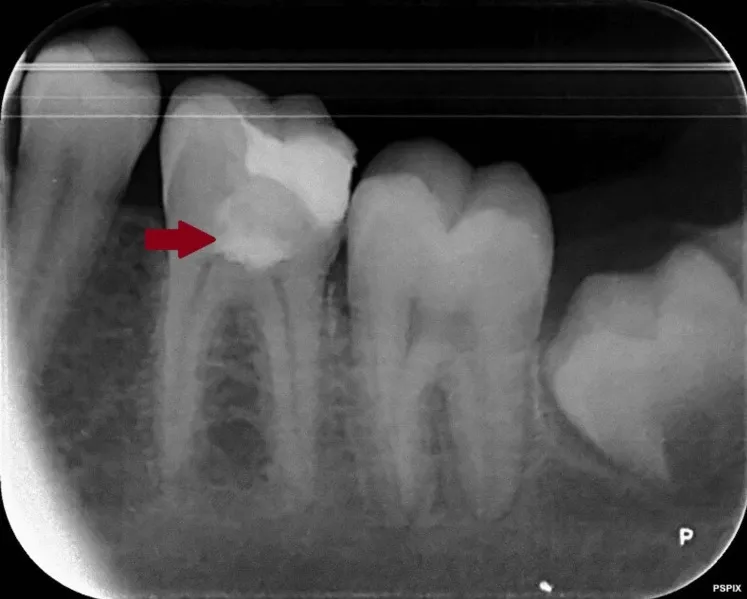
Twelve months follow-up.
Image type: radiology (x_ray)